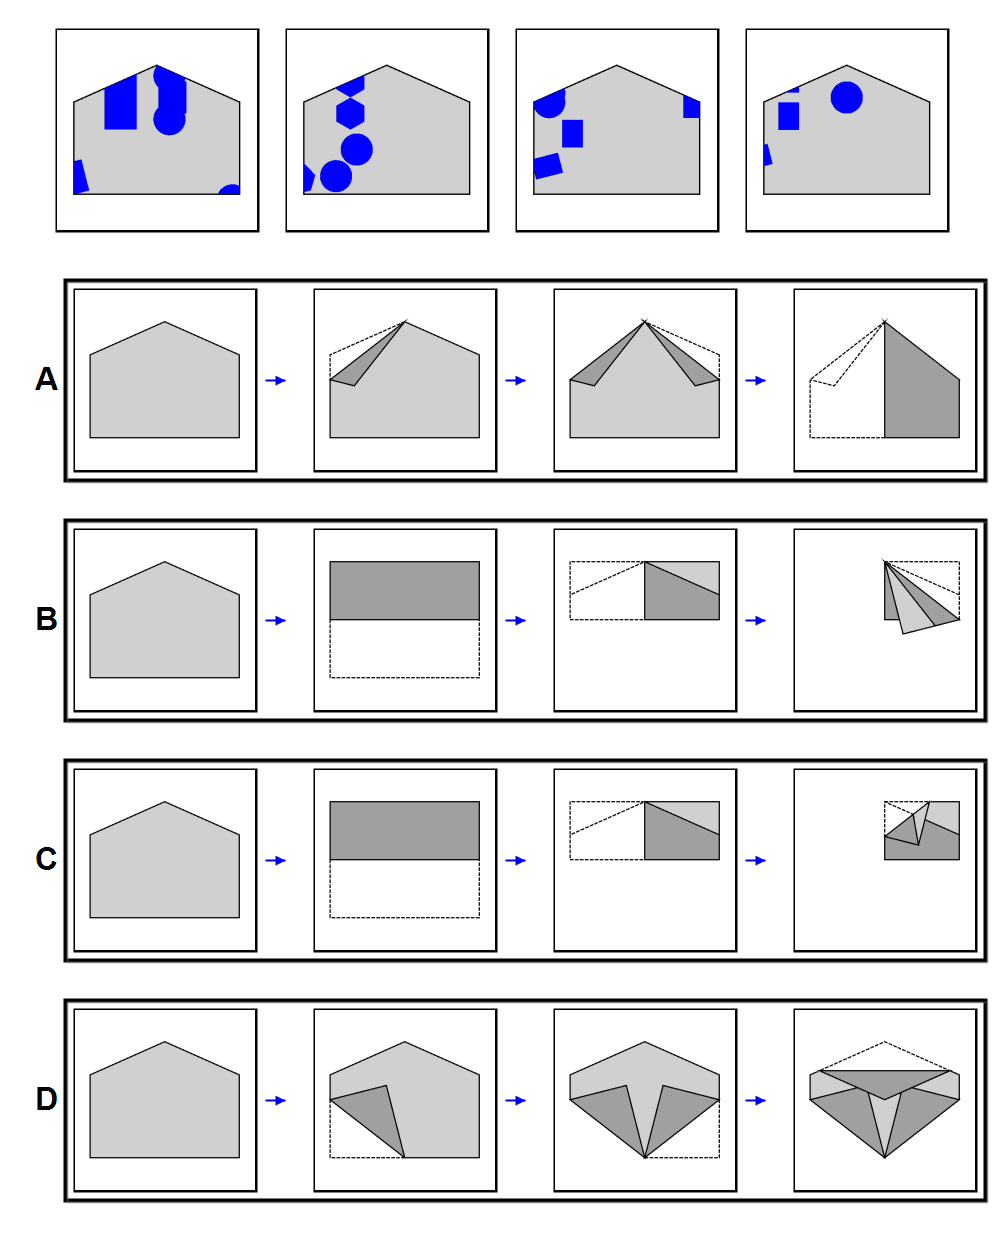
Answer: D